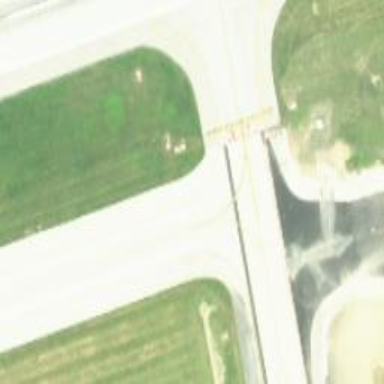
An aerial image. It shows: Image of taxiway at airport.